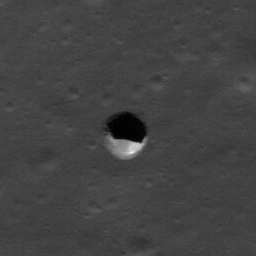
Pit: Highland 2
Host crater: Highland
Host type: highland
Lunar coordinates: latitude 41.156, longitude 18.821